Question: I'm trying to achieve framed texts (using Windows Forms), e.g.:

Height is always the same, because my strings are less than 20 chars. What about width? Is there any way to get it automatically?
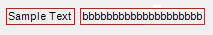
Answer: Use 'Graphics.MeasureString()'
From MSDN: <URL>
'''
private void MeasureStringMin(PaintEventArgs e)
{
// Set up string.
string measureString = "Measure String";
Font stringFont = new Font("Arial", 16);
// Measure string.
SizeF stringSize = new SizeF();
stringSize = e.Graphics.MeasureString(measureString, stringFont);
// Draw rectangle representing size of string.
e.Graphics.DrawRectangle(new Pen(Color.Red, 1), 0.0F, 0.0F, stringSize.Width, stringSize.Height);
// Draw string to screen.
e.Graphics.DrawString(measureString, stringFont, Brushes.Black, new PointF(0, 0));
}
'''